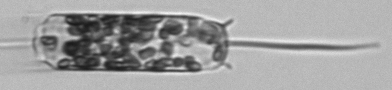
Label: Ditylum_brightwellii